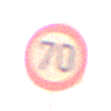
Verkehrszeichen: Geschwindigkeit70
Umgebung: Outdoor, Urban
Tageszeit: Night
Wetter: Overcast
Licht: Artificial
Jahreszeit: Winter
Kontrast: MediumContrast